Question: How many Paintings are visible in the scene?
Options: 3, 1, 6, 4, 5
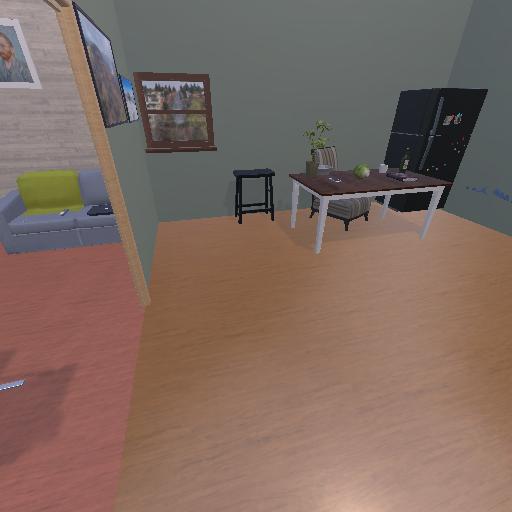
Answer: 3